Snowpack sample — Buffalo Mountain, Silverthorne, Colorado, USA (2/22/26, 2:02 PM MST)
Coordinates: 39.622, -106.113
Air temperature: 33 °F
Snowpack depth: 63 cm
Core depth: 30 cm
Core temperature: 26.6 °F
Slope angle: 11°, slope face: 116°
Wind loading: low
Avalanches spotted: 0
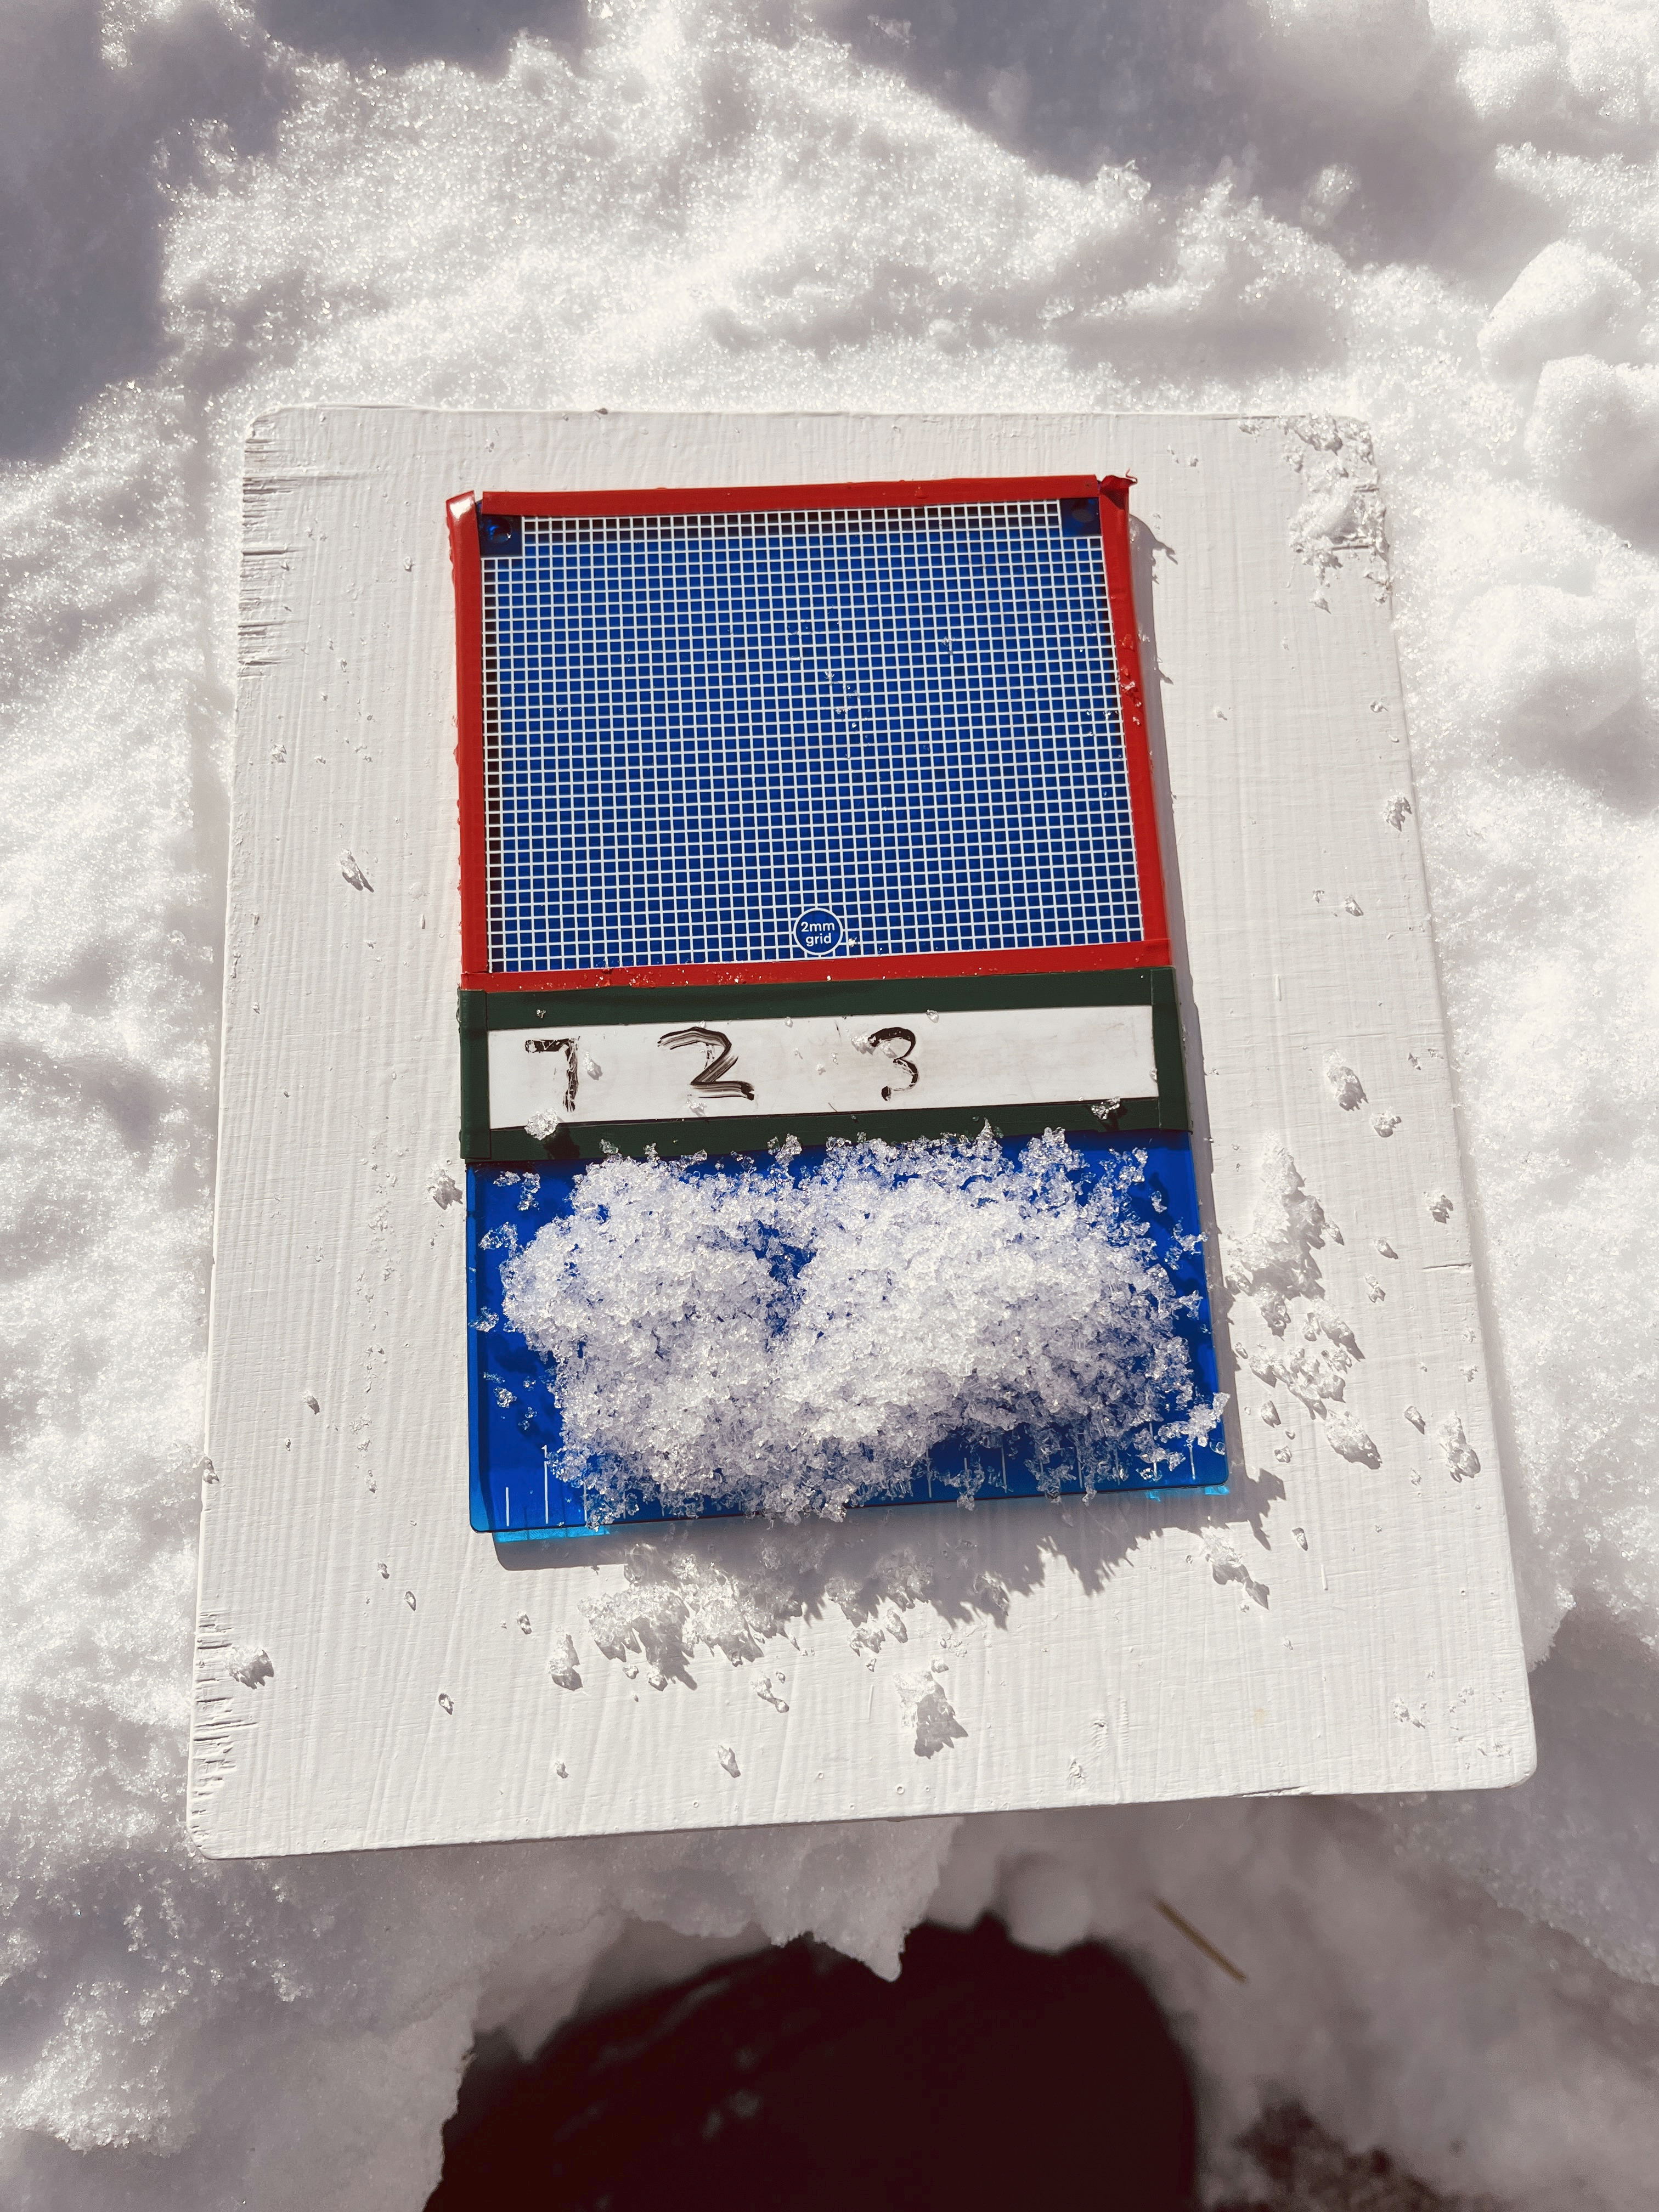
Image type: crystal_card
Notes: In a firebreak similar to site 1, minimal wind loading with no spotted avalanches (not many faces in view though)